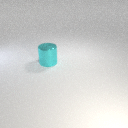
large cyan metal cylinder